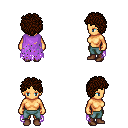
a pixel art fantasy rpg character, female body template, human, tanned skin, maroon tattered cape, teal pants, brown curly afro hairstyle, brown shoes, four views (front, back, left, right), 2x2 character sprite sheet, small pixel art, hard edges, no anti-aliasing